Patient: sex F, age 63
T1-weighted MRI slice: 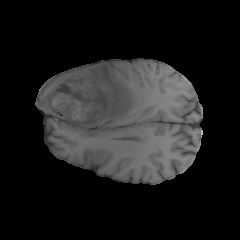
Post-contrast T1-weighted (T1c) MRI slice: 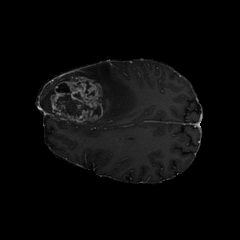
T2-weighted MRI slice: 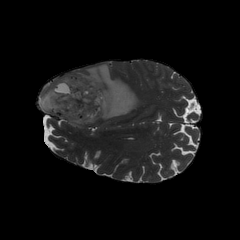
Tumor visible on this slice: yes
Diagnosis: Glioblastoma, IDH-wildtype
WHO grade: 4